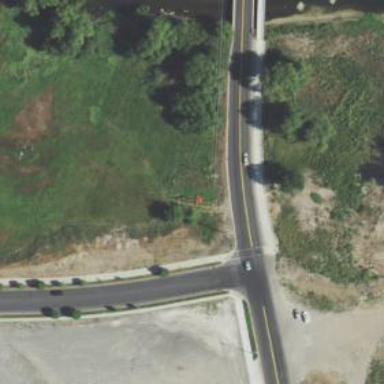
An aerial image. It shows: Marked road crossing.